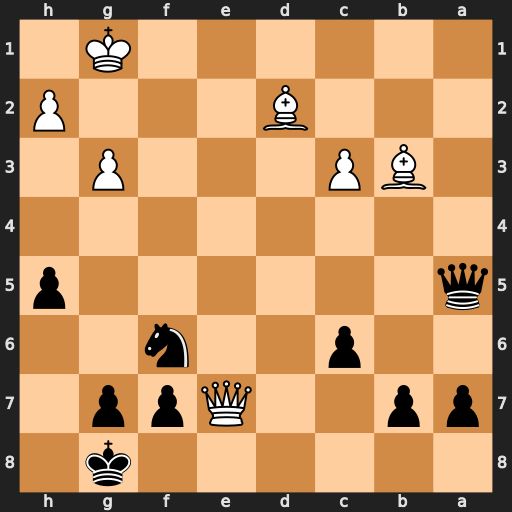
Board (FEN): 6k1/pp2Qpp1/2p2n2/q6p/8/1BP3P1/3B3P/6K1
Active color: b
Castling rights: -
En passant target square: -
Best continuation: Qb6+ Be3 Qxb3 Qd8+ Kh7